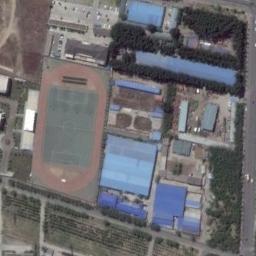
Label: industrial_area